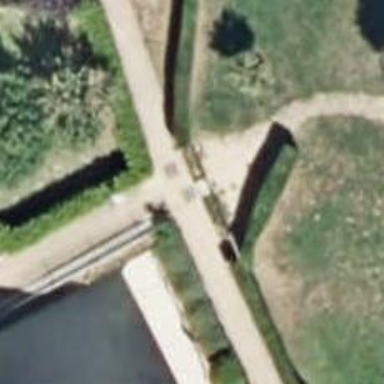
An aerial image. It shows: Gate.